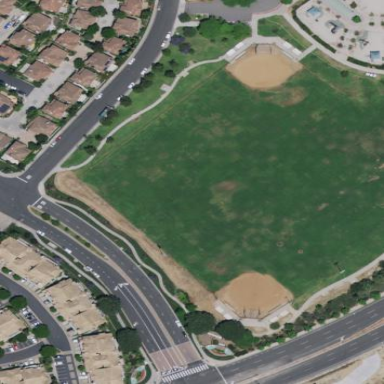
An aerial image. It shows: Baseball pitch for leisure land.